You are looking at the raw vibration waveform of a rotating shaft. Classify the rotor condition as one of: normal, misalignment, unbalance, looseness.
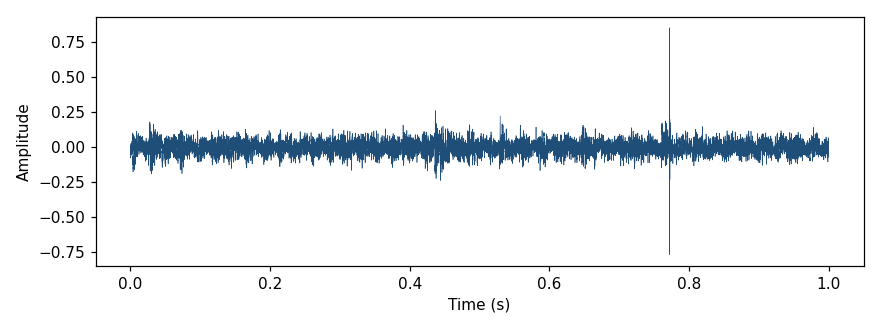
Answer: misalignment